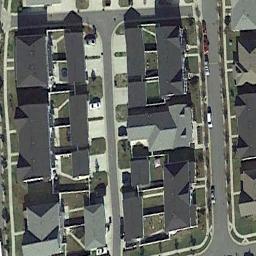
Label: dense_residential